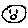
Label: smiley face